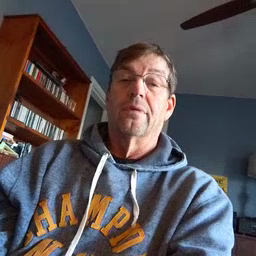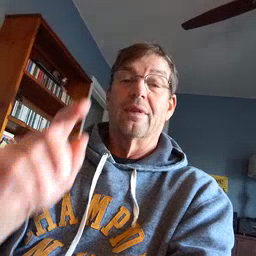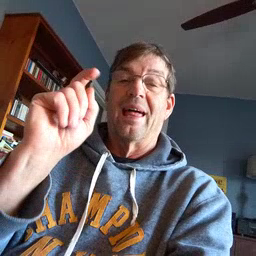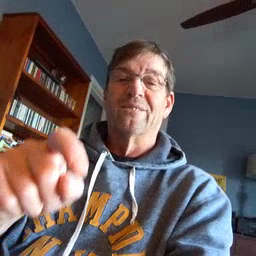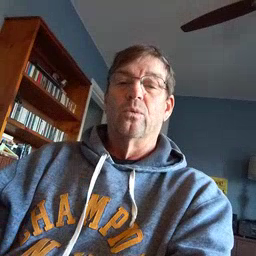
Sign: haveto